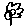
Label: flower